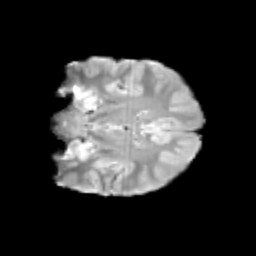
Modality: T2w
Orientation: coronal
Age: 12
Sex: female
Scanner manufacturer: siemens
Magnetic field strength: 3 T
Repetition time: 3.8 s
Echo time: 0.07 s